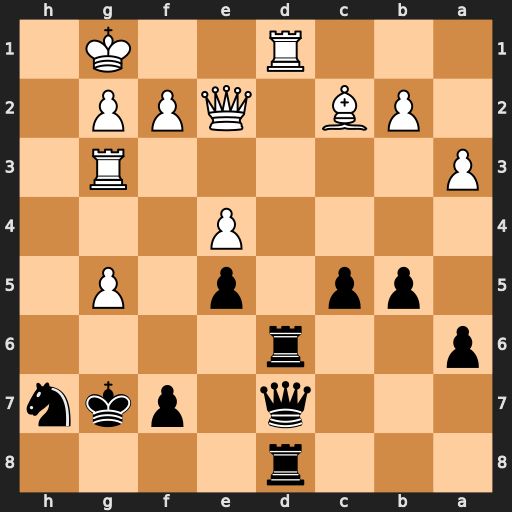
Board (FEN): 3r4/3q1pkn/p2r4/1pp1p1P1/4P3/P5R1/1PB1QPP1/3R2K1
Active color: b
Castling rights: -
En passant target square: -
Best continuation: Rxd1+ Bxd1 Qxd1+